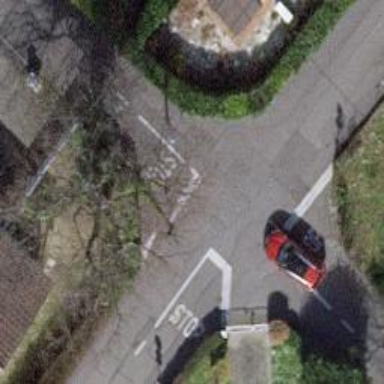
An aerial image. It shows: Asphalt road in residential area.